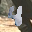
Label: 4